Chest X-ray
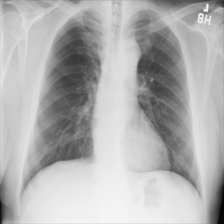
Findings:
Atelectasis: negative
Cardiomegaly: negative
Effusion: negative
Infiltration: negative
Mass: negative
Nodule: negative
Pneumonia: negative
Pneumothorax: negative
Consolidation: negative
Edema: negative
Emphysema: negative
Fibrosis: negative
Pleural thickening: negative
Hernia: negative